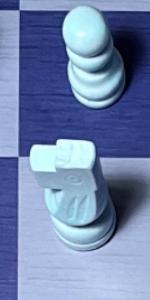
Label: Knight_White